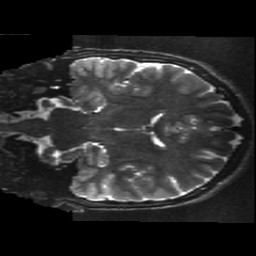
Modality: T2w
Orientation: coronal
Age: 16
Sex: male
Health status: ill
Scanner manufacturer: ge
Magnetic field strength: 3 T
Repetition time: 7.5 s
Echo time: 0.1015 s